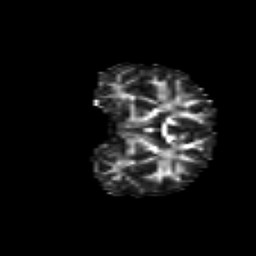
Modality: FA
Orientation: coronal
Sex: male
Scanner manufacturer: siemens
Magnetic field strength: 3 T
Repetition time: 5 s
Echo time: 0.071 s